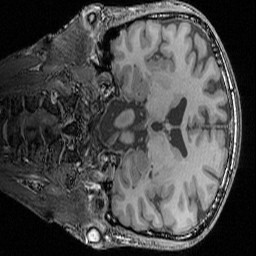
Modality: T1w
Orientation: coronal
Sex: male
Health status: ill
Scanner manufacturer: siemens
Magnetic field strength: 3 T
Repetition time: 1.57 s
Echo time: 0.00342 s